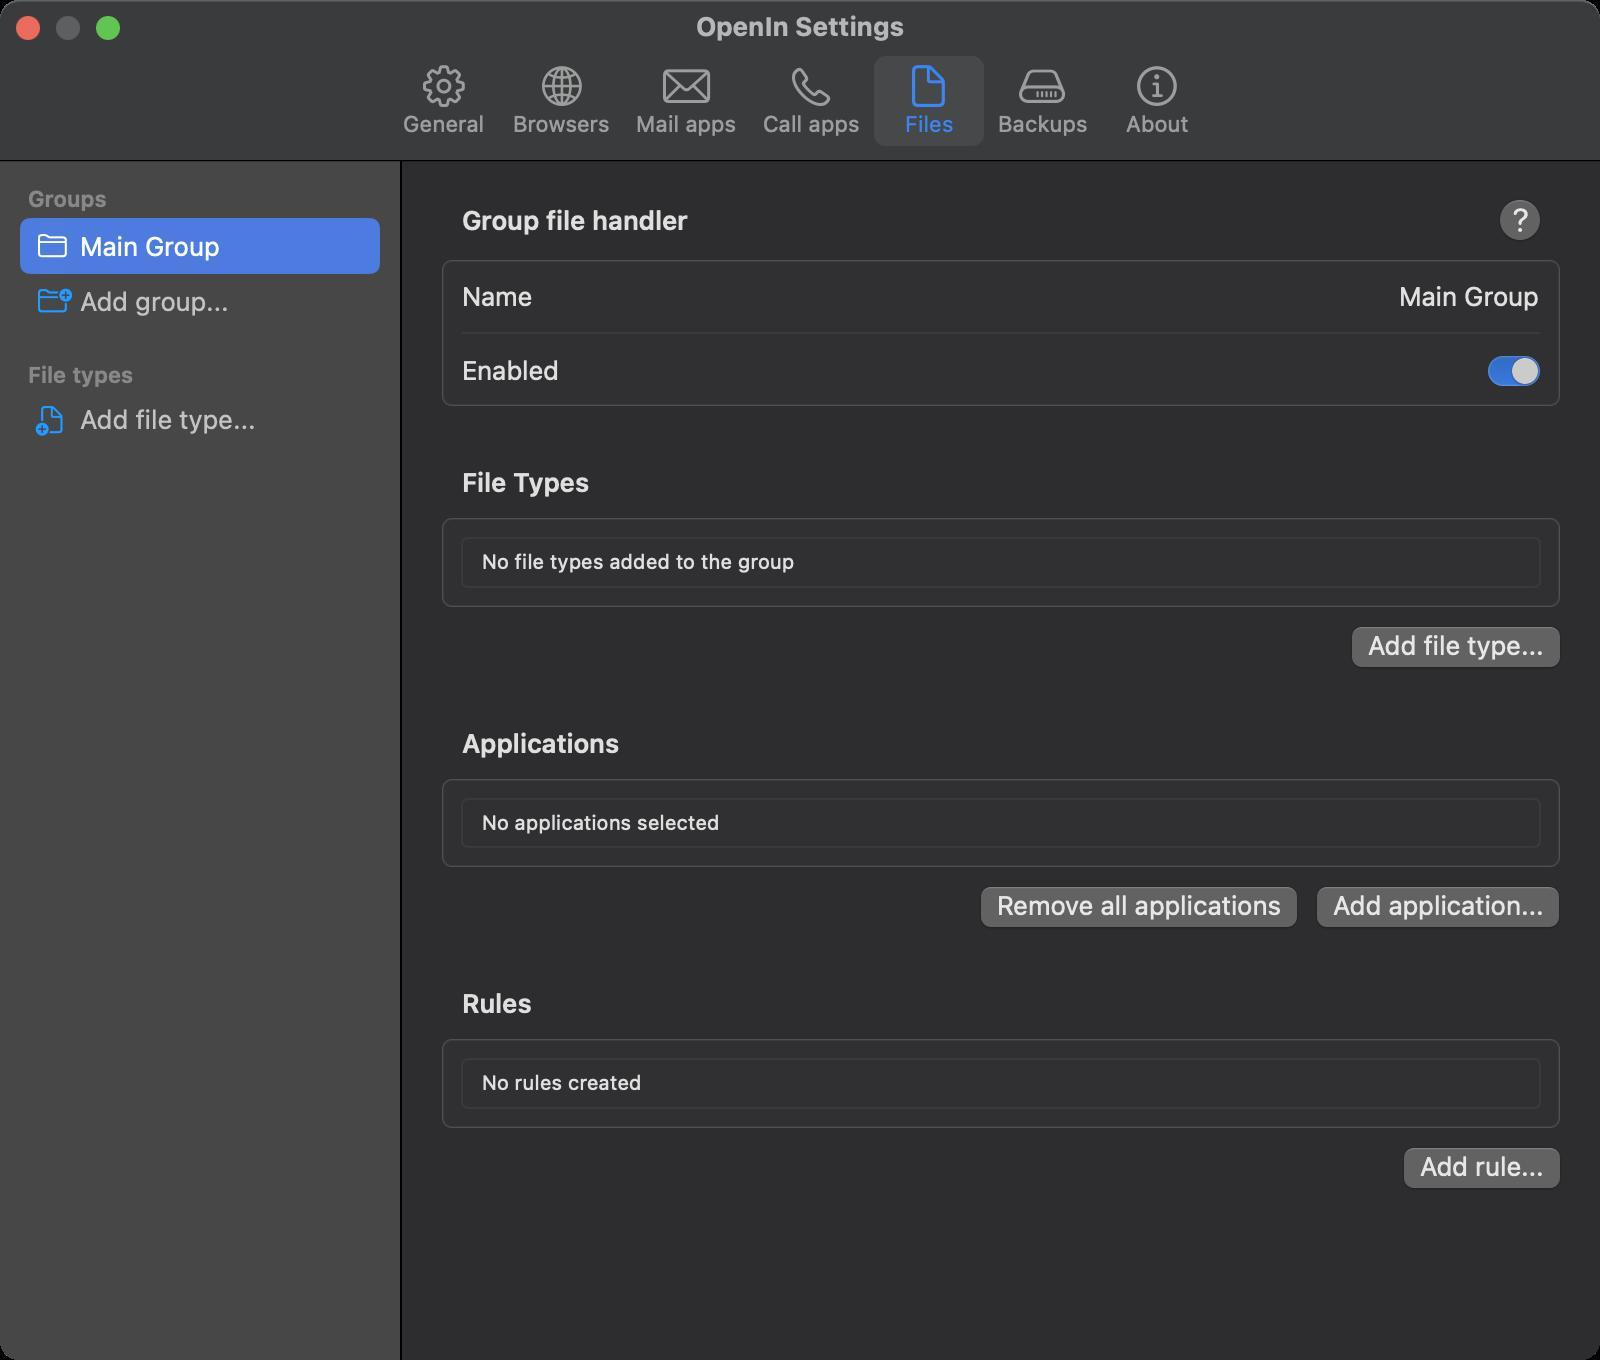
Accessibility tree:
{"name": "OpenIn_Settings", "role": "AXWindow", "description": null, "role_description": "standard window", "value": null, "position": "323.00;93.00", "size": "800;680", "children": [{"name": null, "role": "AXGroup", "description": null, "role_description": "group", "value": null, "position": "0.00;80.00", "size": "800;600", "children": [{"name": null, "role": "AXGroup", "description": null, "role_description": "group", "value": null, "position": "0.00;80.00", "size": "800;600", "children": [{"name": null, "role": "AXSplitGroup", "description": null, "role_description": "split group", "value": null, "position": "0.00;80.00", "size": "800;600", "children": [{"name": null, "role": "AXGroup", "description": null, "role_description": "group", "value": null, "position": "0.00;80.00", "size": "200;600", "children": [{"name": null, "role": "AXScrollArea", "description": null, "role_description": "scroll area", "value": null, "position": "0.00;80.00", "size": "200;600", "children": [{"name": null, "role": "AXOutline", "description": "Sidebar", "role_description": "outline", "value": null, "position": "0.00;80.00", "size": "200;600", "children": [{"name": null, "role": "AXRow", "description": null, "role_description": "outline row", "value": null, "position": "0.00;90.00", "size": "200;19", "children": [{"name": null, "role": "AXCell", "description": null, "role_description": "cell", "value": null, "position": "10.00;90.00", "size": "180;19", "children": [{"name": null, "role": "AXGroup", "description": null, "role_description": "group", "value": null, "position": "14.00;90.00", "size": "184;19", "children": [{"name": null, "role": "AXHeading", "description": "Groups", "role_description": "heading", "value": null, "position": "14.00;92.50", "size": "40;14", "children": []}]}]}]}, {"name": null, "role": "AXRow", "description": null, "role_description": "outline row", "value": null, "position": "0.00;109.00", "size": "200;28", "children": [{"name": null, "role": "AXCell", "description": null, "role_description": "cell", "value": null, "position": "10.00;109.00", "size": "180;28", "children": [{"name": null, "role": "AXStaticText", "description": null, "role_description": "text", "value": "Main Group", "position": "19.00;115.00", "size": "91;16", "children": []}]}]}, {"name": null, "role": "AXRow", "description": null, "role_description": "outline row", "value": null, "position": "0.00;137.00", "size": "200;28", "children": [{"name": null, "role": "AXCell", "description": null, "role_description": "cell", "value": null, "position": "10.00;137.00", "size": "180;28", "children": [{"name": null, "role": "AXButton", "description": "Add group...", "role_description": "button", "value": null, "position": "16.00;143.00", "size": "98;16", "children": []}]}]}, {"name": null, "role": "AXRow", "description": null, "role_description": "outline row", "value": null, "position": "0.00;178.00", "size": "200;19", "children": [{"name": null, "role": "AXCell", "description": null, "role_description": "cell", "value": null, "position": "10.00;178.00", "size": "180;19", "children": [{"name": null, "role": "AXGroup", "description": null, "role_description": "group", "value": null, "position": "14.00;178.00", "size": "184;19", "children": [{"name": null, "role": "AXHeading", "description": "File types", "role_description": "heading", "value": null, "position": "14.00;180.50", "size": "53;14", "children": []}]}]}]}, {"name": null, "role": "AXRow", "description": null, "role_description": "outline row", "value": null, "position": "0.00;197.00", "size": "200;28", "children": [{"name": null, "role": "AXCell", "description": null, "role_description": "cell", "value": null, "position": "10.00;197.00", "size": "180;28", "children": [{"name": null, "role": "AXButton", "description": "Add file type...", "role_description": "button", "value": null, "position": "16.00;202.00", "size": "112;18", "children": []}]}]}, {"name": null, "role": "AXColumn", "description": null, "role_description": "column", "value": null, "position": "10.00;80.00", "size": "180;600", "children": []}]}]}]}, {"name": null, "role": "AXSplitter", "description": null, "role_description": "splitter", "value": 200.0, "position": "200.00;80.00", "size": "1;600", "children": []}, {"name": null, "role": "AXGroup", "description": null, "role_description": "group", "value": null, "position": "201.00;80.00", "size": "599;600", "children": [{"name": null, "role": "AXScrollArea", "description": null, "role_description": "scroll area", "value": null, "position": "201.00;80.00", "size": "599;600", "children": [{"name": null, "role": "AXHeading", "description": "Group file handler", "role_description": "heading", "value": null, "position": "231.00;102.00", "size": "114;16", "children": []}, {"name": null, "role": "AXButton", "description": "Help", "role_description": "button", "value": null, "position": "750.00;100.00", "size": "20;20", "children": []}, {"name": null, "role": "AXGroup", "description": null, "role_description": "group", "value": null, "position": "218.00;128.00", "size": "565;79", "children": [{"name": null, "role": "AXStaticText", "description": null, "role_description": "text", "value": "Name", "position": "231.00;140.00", "size": "36;16", "children": []}, {"name": null, "role": "AXTextField", "description": null, "role_description": "text field", "value": "Main Group", "position": "274.50;140.00", "size": "496;16", "children": []}, {"name": null, "role": "AXStaticText", "description": null, "role_description": "text", "value": "Enabled", "position": "231.00;177.00", "size": "49;16", "children": []}, {"name": null, "role": "AXCheckBox", "description": null, "role_description": "switch", "value": 1, "position": "744.00;178.00", "size": "26;15", "children": []}]}, {"name": null, "role": "AXHeading", "description": "File Types", "role_description": "heading", "value": null, "position": "231.00;233.00", "size": "64;16", "children": []}, {"name": null, "role": "AXGroup", "description": null, "role_description": "group", "value": null, "position": "218.00;257.00", "size": "565;50", "children": [{"name": null, "role": "AXScrollArea", "description": null, "role_description": "scroll area", "value": null, "position": "231.00;269.00", "size": "539;24", "children": [{"name": null, "role": "AXTable", "description": null, "role_description": "list", "value": null, "position": "231.00;269.00", "size": "539;24", "children": [{"name": null, "role": "AXRow", "description": null, "role_description": "table row", "value": null, "position": "231.00;269.00", "size": "539;24", "children": [{"name": null, "role": "AXCell", "description": null, "role_description": "cell", "value": null, "position": "237.00;269.00", "size": "527;24", "children": [{"name": null, "role": "AXStaticText", "description": null, "role_description": "text", "value": "No file types added to the group", "position": "241.00;274.50", "size": "156;13", "children": []}]}]}, {"name": null, "role": "AXColumn", "description": null, "role_description": "column", "value": null, "position": "231.00;269.00", "size": "539;24", "children": []}]}]}]}, {"name": null, "role": "AXButton", "description": "Add file type...", "role_description": "button", "value": null, "position": "684.00;314.50", "size": "88;16", "children": []}, {"name": null, "role": "AXHeading", "description": "Applications", "role_description": "heading", "value": null, "position": "231.00;363.25", "size": "79;16", "children": []}, {"name": null, "role": "AXGroup", "description": null, "role_description": "group", "value": null, "position": "218.00;387.50", "size": "565;50", "children": [{"name": null, "role": "AXScrollArea", "description": null, "role_description": "scroll area", "value": null, "position": "231.00;399.50", "size": "539;24", "children": [{"name": null, "role": "AXTable", "description": null, "role_description": "list", "value": null, "position": "231.00;399.50", "size": "539;24", "children": [{"name": null, "role": "AXRow", "description": null, "role_description": "table row", "value": null, "position": "231.00;399.50", "size": "539;24", "children": [{"name": null, "role": "AXCell", "description": null, "role_description": "cell", "value": null, "position": "237.00;399.50", "size": "527;24", "children": [{"name": null, "role": "AXStaticText", "description": null, "role_description": "text", "value": "No applications selected", "position": "241.00;405.00", "size": "119;13", "children": []}]}]}, {"name": null, "role": "AXColumn", "description": null, "role_description": "column", "value": null, "position": "231.00;399.50", "size": "539;24", "children": []}]}]}]}, {"name": null, "role": "AXButton", "description": "Remove all applications", "role_description": "button", "value": null, "position": "498.50;444.50", "size": "142;16", "children": []}, {"name": null, "role": "AXButton", "description": "Add application...", "role_description": "button", "value": null, "position": "666.50;444.50", "size": "106;16", "children": []}, {"name": null, "role": "AXHeading", "description": "Rules", "role_description": "heading", "value": null, "position": "231.00;493.50", "size": "35;16", "children": []}, {"name": null, "role": "AXGroup", "description": null, "role_description": "group", "value": null, "position": "218.00;517.50", "size": "565;50", "children": [{"name": null, "role": "AXScrollArea", "description": null, "role_description": "scroll area", "value": null, "position": "231.00;529.50", "size": "539;24", "children": [{"name": null, "role": "AXTable", "description": null, "role_description": "list", "value": null, "position": "231.00;529.50", "size": "539;24", "children": [{"name": null, "role": "AXRow", "description": null, "role_description": "table row", "value": null, "position": "231.00;529.50", "size": "539;24", "children": [{"name": null, "role": "AXCell", "description": null, "role_description": "cell", "value": null, "position": "237.00;529.50", "size": "527;24", "children": [{"name": null, "role": "AXStaticText", "description": null, "role_description": "text", "value": "No rules created", "position": "241.00;535.00", "size": "80;13", "children": []}]}]}, {"name": null, "role": "AXColumn", "description": null, "role_description": "column", "value": null, "position": "231.00;529.50", "size": "539;24", "children": []}]}]}]}, {"name": null, "role": "AXButton", "description": "Add rule...", "role_description": "button", "value": null, "position": "710.00;575.00", "size": "62;16", "children": []}]}]}]}]}]}, {"name": null, "role": "AXToolbar", "description": null, "role_description": "toolbar", "value": null, "position": "0.00;28.00", "size": "800;52", "children": [{"name": "General", "role": "AXButton", "description": null, "role_description": "button", "value": null, "position": "194.50;28.00", "size": "55;52", "children": []}, {"name": "Browsers", "role": "AXButton", "description": null, "role_description": "button", "value": null, "position": "250.50;28.00", "size": "60;52", "children": []}, {"name": "Mail_apps", "role": "AXButton", "description": null, "role_description": "button", "value": null, "position": "312.00;28.00", "size": "62;52", "children": []}, {"name": "Call_apps", "role": "AXButton", "description": null, "role_description": "button", "value": null, "position": "375.50;28.00", "size": "60;52", "children": []}, {"name": "Files", "role": "AXButton", "description": null, "role_description": "button", "value": null, "position": "437.00;28.00", "size": "55;52", "children": []}, {"name": "Backups", "role": "AXButton", "description": null, "role_description": "button", "value": null, "position": "493.00;28.00", "size": "57;52", "children": []}, {"name": "About", "role": "AXButton", "description": null, "role_description": "button", "value": null, "position": "551.00;28.00", "size": "55;52", "children": []}]}, {"name": null, "role": "AXButton", "description": null, "role_description": "close button", "value": null, "position": "7.00;6.00", "size": "14;16", "children": []}, {"name": null, "role": "AXButton", "description": null, "role_description": "zoom button", "value": null, "position": "47.00;6.00", "size": "14;16", "children": [{"name": null, "role": "AXGroup", "description": null, "role_description": "group", "value": null, "position": "47.00;6.00", "size": "14;16", "children": [{"name": null, "role": "AXGroup", "description": null, "role_description": "group", "value": null, "position": "47.00;6.00", "size": "14;16", "children": []}]}]}, {"name": null, "role": "AXButton", "description": null, "role_description": "minimize button", "value": null, "position": "27.00;6.00", "size": "14;16", "children": []}, {"name": null, "role": "AXStaticText", "description": null, "role_description": "text", "value": "OpenIn Settings", "position": "346.00;5.00", "size": "109;16", "children": []}]}